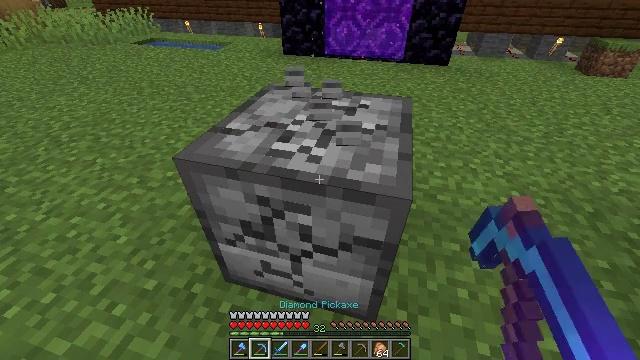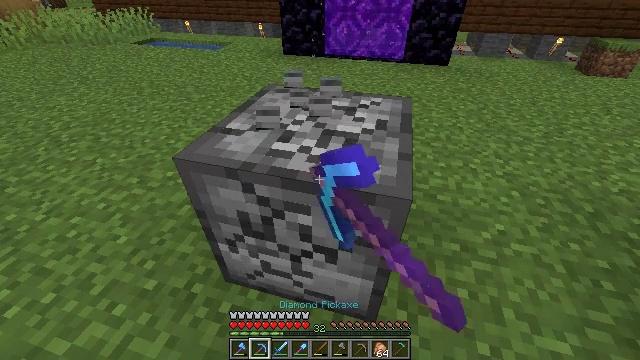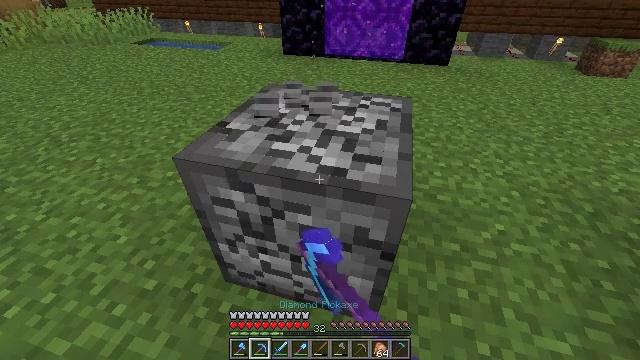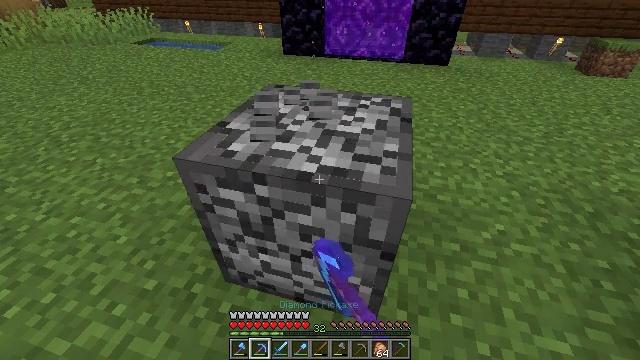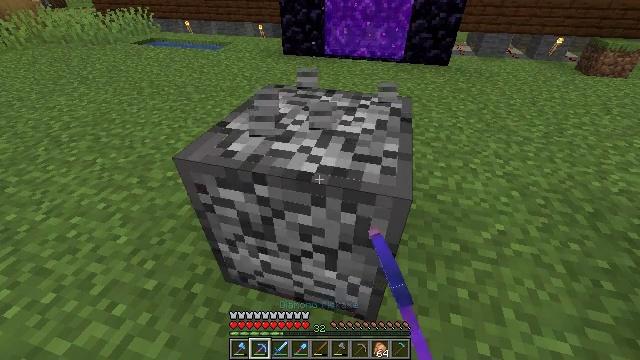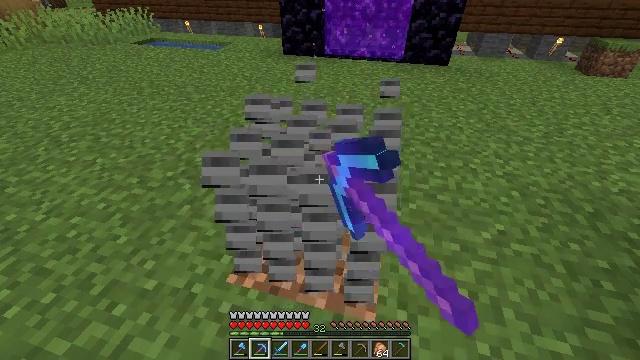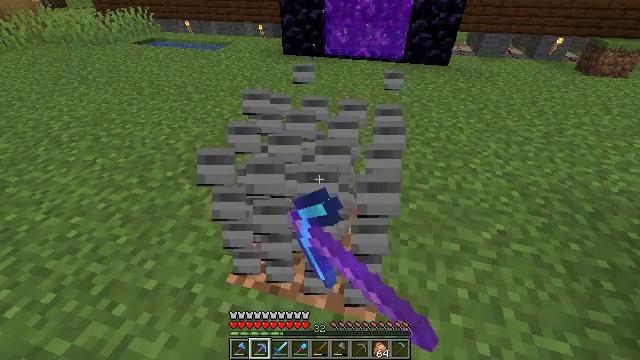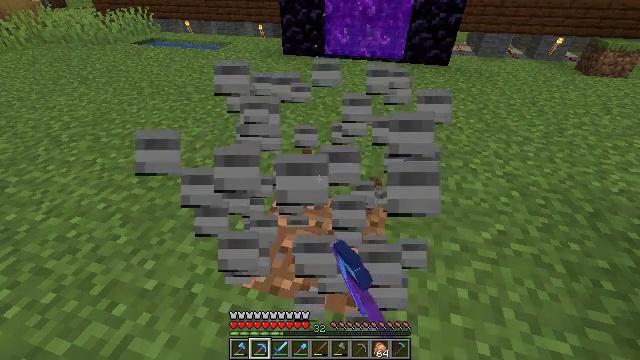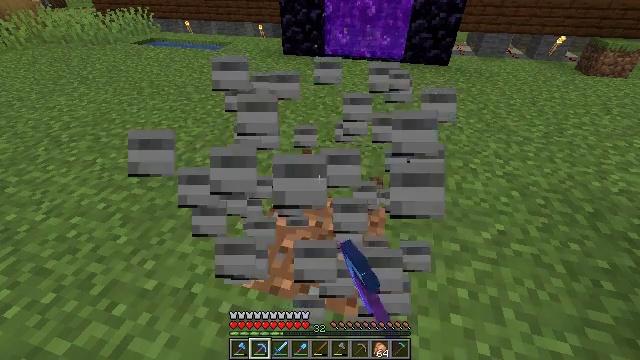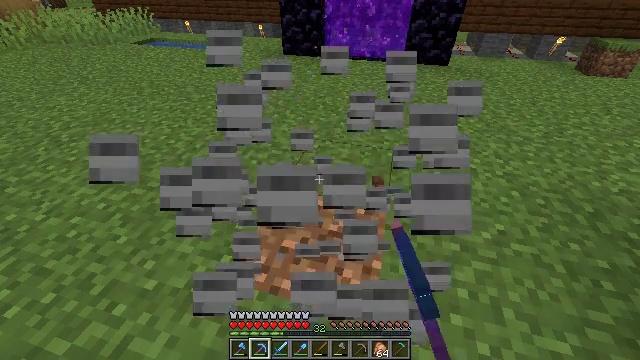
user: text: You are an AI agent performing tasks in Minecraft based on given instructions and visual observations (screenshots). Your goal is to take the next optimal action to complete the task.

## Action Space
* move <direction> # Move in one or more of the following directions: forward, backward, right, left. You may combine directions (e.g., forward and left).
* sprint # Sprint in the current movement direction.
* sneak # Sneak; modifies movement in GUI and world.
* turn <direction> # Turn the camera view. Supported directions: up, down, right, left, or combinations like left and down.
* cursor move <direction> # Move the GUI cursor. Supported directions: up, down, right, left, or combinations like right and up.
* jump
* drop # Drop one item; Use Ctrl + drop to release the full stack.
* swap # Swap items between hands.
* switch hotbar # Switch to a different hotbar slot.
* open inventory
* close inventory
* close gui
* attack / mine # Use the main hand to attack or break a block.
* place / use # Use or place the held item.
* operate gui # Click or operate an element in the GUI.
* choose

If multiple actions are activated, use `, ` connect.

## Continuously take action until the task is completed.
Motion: motion action
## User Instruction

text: Mine the furnace to collect it.
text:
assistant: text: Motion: attack / mine
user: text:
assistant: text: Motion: attack / mine
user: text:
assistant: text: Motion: attack / mine
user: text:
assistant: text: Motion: attack / mine
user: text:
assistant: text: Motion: attack / mine
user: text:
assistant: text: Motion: attack / mine
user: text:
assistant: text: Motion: attack / mine
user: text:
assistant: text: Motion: no_op
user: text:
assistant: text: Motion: no_op
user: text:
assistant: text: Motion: no_op